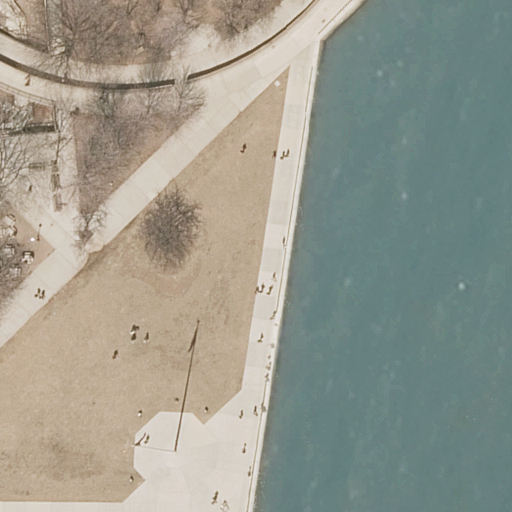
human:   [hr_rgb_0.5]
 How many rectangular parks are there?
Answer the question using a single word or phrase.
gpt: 1

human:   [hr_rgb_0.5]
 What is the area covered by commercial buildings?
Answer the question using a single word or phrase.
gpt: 0m2

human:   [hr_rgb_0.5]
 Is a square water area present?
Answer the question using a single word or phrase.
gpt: no

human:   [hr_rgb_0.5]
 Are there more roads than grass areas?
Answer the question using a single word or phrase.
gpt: yes

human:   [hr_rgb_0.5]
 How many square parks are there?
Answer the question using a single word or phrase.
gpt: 0

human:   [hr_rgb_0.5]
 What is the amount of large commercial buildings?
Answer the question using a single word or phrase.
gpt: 0

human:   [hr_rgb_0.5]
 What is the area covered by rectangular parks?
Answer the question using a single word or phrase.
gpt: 10603m2

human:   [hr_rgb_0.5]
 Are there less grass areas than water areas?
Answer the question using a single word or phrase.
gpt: no

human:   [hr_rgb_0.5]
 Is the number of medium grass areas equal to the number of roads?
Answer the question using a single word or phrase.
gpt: no

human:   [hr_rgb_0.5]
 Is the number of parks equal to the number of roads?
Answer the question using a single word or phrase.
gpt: no

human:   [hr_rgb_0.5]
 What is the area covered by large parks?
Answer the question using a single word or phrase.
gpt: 15517m2

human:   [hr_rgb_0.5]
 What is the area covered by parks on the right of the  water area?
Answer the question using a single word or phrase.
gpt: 0m2

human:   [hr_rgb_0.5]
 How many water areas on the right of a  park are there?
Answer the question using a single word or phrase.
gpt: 1

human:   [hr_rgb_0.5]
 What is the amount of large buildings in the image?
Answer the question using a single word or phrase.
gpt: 0

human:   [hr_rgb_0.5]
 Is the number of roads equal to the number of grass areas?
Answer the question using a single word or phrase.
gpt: no

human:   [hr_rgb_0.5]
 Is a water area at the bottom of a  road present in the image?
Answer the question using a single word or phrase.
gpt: no

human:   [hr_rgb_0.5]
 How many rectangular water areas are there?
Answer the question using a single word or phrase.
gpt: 1

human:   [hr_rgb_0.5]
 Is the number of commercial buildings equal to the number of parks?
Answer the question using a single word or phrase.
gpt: no

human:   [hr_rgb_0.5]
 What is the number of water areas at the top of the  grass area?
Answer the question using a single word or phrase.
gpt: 0

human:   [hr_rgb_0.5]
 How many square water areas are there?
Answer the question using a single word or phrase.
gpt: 0

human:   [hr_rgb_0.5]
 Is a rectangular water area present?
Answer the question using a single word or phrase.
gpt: yes

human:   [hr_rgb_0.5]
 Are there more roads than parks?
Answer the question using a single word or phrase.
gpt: yes

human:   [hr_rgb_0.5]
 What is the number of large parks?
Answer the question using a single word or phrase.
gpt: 2

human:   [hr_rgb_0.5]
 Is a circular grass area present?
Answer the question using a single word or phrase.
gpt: no

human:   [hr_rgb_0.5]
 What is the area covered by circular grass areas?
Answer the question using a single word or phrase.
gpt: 0m2

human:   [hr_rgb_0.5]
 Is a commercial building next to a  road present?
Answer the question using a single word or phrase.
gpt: no

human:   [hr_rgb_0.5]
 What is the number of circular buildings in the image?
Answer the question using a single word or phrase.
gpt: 0

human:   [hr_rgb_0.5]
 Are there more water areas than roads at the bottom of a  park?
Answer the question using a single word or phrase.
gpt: no

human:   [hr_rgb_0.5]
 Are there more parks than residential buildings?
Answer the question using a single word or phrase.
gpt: yes

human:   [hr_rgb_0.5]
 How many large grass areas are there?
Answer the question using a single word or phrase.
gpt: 0

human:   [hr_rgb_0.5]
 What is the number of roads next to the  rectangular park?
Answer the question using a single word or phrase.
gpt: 8

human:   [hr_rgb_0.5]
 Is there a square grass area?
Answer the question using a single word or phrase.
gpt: no

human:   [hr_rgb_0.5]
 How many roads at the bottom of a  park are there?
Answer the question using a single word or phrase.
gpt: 8

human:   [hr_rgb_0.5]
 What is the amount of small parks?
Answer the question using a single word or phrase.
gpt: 0

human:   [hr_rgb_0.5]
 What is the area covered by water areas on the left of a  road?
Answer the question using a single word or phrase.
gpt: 0m2

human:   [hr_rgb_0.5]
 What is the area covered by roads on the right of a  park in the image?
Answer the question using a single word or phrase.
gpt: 0m2